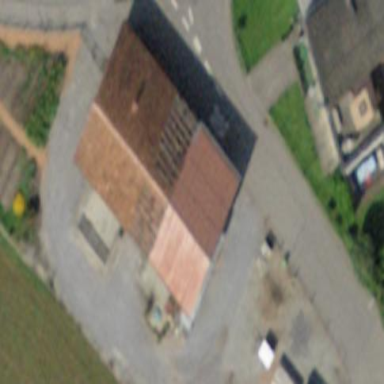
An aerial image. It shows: Warehouse.